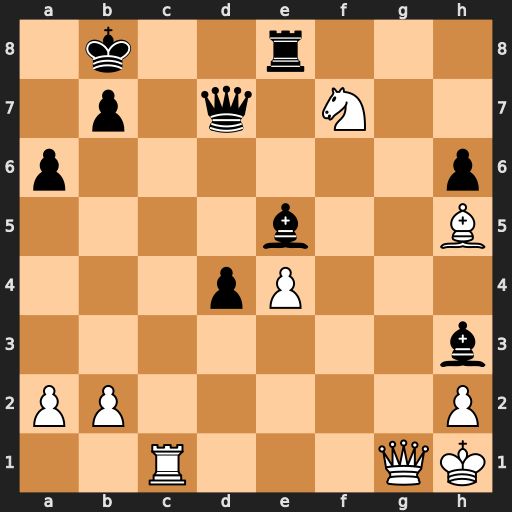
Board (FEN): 1k2r3/1p1q1N2/p6p/4b2B/3pP3/7b/PP5P/2R3QK
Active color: w
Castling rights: -
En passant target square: -
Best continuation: Nxe5 Rxe5 Qg3 Qe7 Qxh3